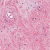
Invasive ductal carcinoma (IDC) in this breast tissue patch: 1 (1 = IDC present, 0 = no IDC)